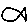
Label: fish